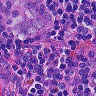
Metastatic tissue present: yes